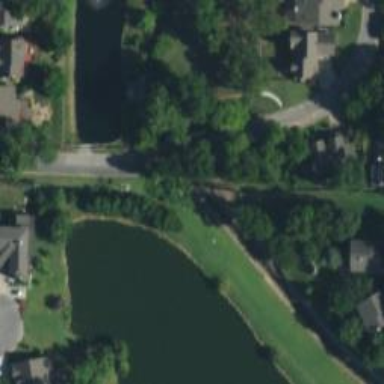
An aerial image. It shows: Residential road.